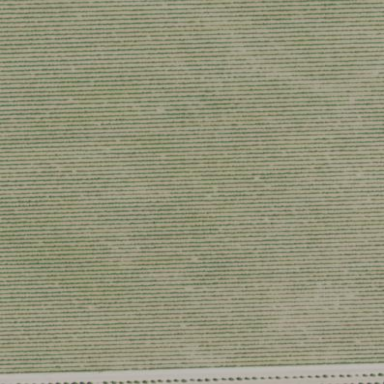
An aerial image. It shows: Vineyard.